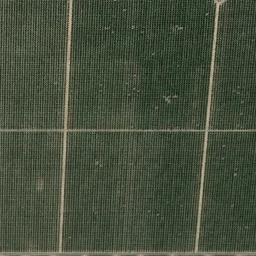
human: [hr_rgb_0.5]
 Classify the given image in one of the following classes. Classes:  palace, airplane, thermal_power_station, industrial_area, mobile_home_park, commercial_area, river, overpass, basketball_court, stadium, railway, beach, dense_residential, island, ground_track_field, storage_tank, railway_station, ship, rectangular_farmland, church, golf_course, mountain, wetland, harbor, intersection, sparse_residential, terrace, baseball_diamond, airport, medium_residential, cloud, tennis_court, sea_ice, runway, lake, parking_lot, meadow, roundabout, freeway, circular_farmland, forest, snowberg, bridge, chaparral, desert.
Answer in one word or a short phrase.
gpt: rectangular_farmland